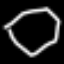
Label: octagon